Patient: sex F, age 34
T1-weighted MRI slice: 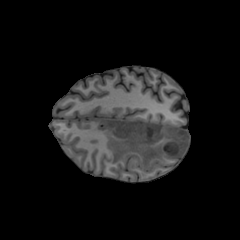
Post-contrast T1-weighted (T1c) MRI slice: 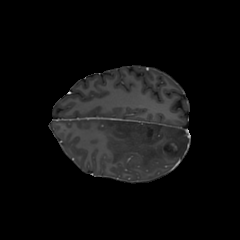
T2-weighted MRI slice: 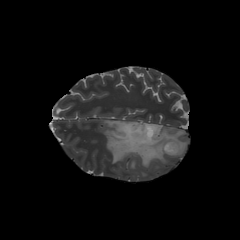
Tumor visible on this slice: yes
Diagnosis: Astrocytoma, IDH-mutant
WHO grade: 3